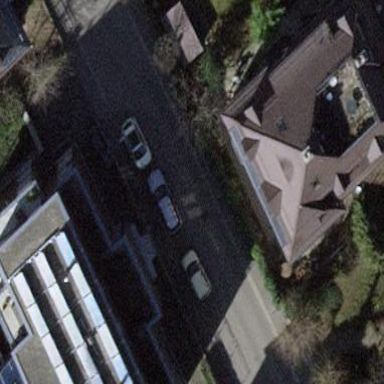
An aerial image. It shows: The building has flat roof that is oriented across.